Question: How do I draw the values from objects that I construct with a dialog and put them into a listview.
For instance; I have an object called
'''
digitalControlObject(int, int, bool, bool).
'''
Now when the user constructs these objects via a dialog box with corresponding input UI to (int, int, bool, bool)
I want to take those objects and add them to a listview - which will then fill in four rows for that object with the corresponding (int, int, bool, bool)
For instance
Row one would be like this:
'''
Table Row |Pin Number |Pin Type |Pin Status |Pin Mode
------------------------------------------------------
Row 1 | 13 | 0 | ON | ON
'''
So; for instance, whenever I hit a button that is next to the listview; the dialog box will appear and allow for me to construct another digitalControlObject... then when I submit that dialog box it should append another row in alignment with that data set.
So I tried this as code:
'''
package com.example.ioiocontroller;
import java.util.ArrayList;
import android.os.Bundle;
import android.support.v4.app.Fragment;
import android.view.LayoutInflater;
import android.view.View;
import android.view.ViewGroup;
import android.widget.ArrayAdapter;
import android.widget.BaseAdapter;
import android.widget.Button;
import android.widget.ListView;
public class digitalFragment extends Fragment {
ArrayList<digitalControlObject> digitalList;
ListView digitalListView;
View digitalFragmentView;
ArrayAdapter listAdapter;
Button addDigital;
Button removeDigital;
public digitalFragment() {
// TODO Auto-generated constructor stub
}
public View onCreateView(LayoutInflater viewInflation, ViewGroup container,
Bundle SavedInstantState) {
digitalFragmentView = viewInflation.inflate(
R.layout.digitalfragment_page, container, false);
addDigital = (Button) digitalFragmentView
.findViewById(R.id.digitalAddition);
removeDigital = (Button) digitalFragmentView
.findViewById(R.id.digitalRemoval);
digitalListView = (ListView) digitalFragmentView
.findViewById(R.id.digitalListView);
// ADDITION CLICK METHOD FOR DIGITAL IO
addDigital.setOnClickListener(new View.OnClickListener() {
@Override
public void onClick(View v) {
listAdapter = new ArrayAdapter(getActivity(), R.layout.digitallistview_layout);
digitalListView.setAdapter(listAdapter);
digitalList.add(new digitalControlObject(0, true, true, 0));
listAdapter.notifyDataSetChanged();
// create and pass the digitalControlObject to the main activity
}
});
// REMOVAL CLICK METHOD FOR DIGITAL IO
removeDigital.setOnClickListener(new View.OnClickListener() {
@Override
public void onClick(View v) {
// TODO Auto-generated method stub
}
});
return digitalFragmentView;
}
public ListView getDigitalListView() {
return digitalListView;
}
public void setDigitalListView(ListView digitalListView) {
this.digitalListView = digitalListView;
}
public View getDigitalFragmentView() {
return digitalFragmentView;
}
public void setDigitalFragmentView(View digitalFragmentView) {
this.digitalFragmentView = digitalFragmentView;
}
}
'''
However when I compile and run and hit the button for the onclick view I get a nullpointer error?
Even with those changes it doesn't work; here's my most recent code ... I still get a nullpointer
'''
public View onCreateView(LayoutInflater viewInflation, ViewGroup container,
Bundle SavedInstantState) {
digitalFragmentView = viewInflation.inflate(
R.layout.digitalfragment_page, container, false);
addDigital = (Button) digitalFragmentView
.findViewById(R.id.digitalAddition);
removeDigital = (Button) digitalFragmentView
.findViewById(R.id.digitalRemoval);
digitalListView = (ListView) digitalFragmentView
.findViewById(R.id.digitalListView);
listAdapter = new ArrayAdapter(getActivity(), R.id.digitalListView);
digitalListView.setAdapter(listAdapter);
// ADDITION CLICK METHOD FOR DIGITAL IO
addDigital.setOnClickListener(new View.OnClickListener() {
@Override
public void onClick(View v) {
digitalList.add(new digitalControlObject(0, true, true, 0));
listAdapter.notifyDataSetChanged();
// create and pass the digitalControlObject to the main activity
}
});
// REMOVAL CLICK METHOD FOR DIGITAL IO
removeDigital.setOnClickListener(new View.OnClickListener() {
@Override
public void onClick(View v) {
// TODO Auto-generated method stub
}
});
return digitalFragmentView;
}
'''

With this latest code I get an instantaneous crash
'''
package com.example.ioiocontroller;
import java.util.ArrayList;
import java.util.List;
import android.content.Context;
import android.os.Bundle;
import android.support.v4.app.Fragment;
import android.view.LayoutInflater;
import android.view.View;
import android.view.ViewGroup;
import android.widget.ArrayAdapter;
import android.widget.Button;
import android.widget.ListView;
import android.widget.TextView;
public class digitalFragment extends Fragment {
ArrayList<String> digitalList;
ListView digitalListView;
View digitalFragmentView;
Button addDigital;
Button removeDigital;
public digitalFragment() {
// TODO Auto-generated constructor stub
}
public View onCreateView(LayoutInflater viewInflation, ViewGroup container,
Bundle SavedInstantState) {
digitalFragmentView = viewInflation.inflate(
R.layout.digitalfragment_page, container, false);
addDigital = (Button) digitalFragmentView
.findViewById(R.id.digitalAddition);
removeDigital = (Button) digitalFragmentView
.findViewById(R.id.digitalRemoval);
digitalListView = (ListView) digitalFragmentView
.findViewById(R.id.digitalListView);
final MyAdapter adapter = new MyAdapter(getActivity(), R.id.title, digitalList);
digitalListView.setAdapter(adapter);;
// ADDITION CLICK METHOD FOR DIGITAL IO
addDigital.setOnClickListener(new View.OnClickListener() {
@Override
public void onClick(View v) {
digitalList.add("TEST");
adapter.notifyDataSetChanged();
// create and pass the digitalControlObject to the main activity
}
});
// REMOVAL CLICK METHOD FOR DIGITAL IO
removeDigital.setOnClickListener(new View.OnClickListener() {
@Override
public void onClick(View v) {
// TODO Auto-generated method stub
}
});
return digitalFragmentView;
}
public ListView getDigitalListView() {
return digitalListView;
}
public void setDigitalListView(ListView digitalListView) {
this.digitalListView = digitalListView;
}
public View getDigitalFragmentView() {
return digitalFragmentView;
}
public void setDigitalFragmentView(View digitalFragmentView) {
this.digitalFragmentView = digitalFragmentView;
}
//////////////////////////////////////////////////////////////////////////////////
public class MyAdapter extends ArrayAdapter<String> {
private Context context;
public MyAdapter (Context context, int textViewResourceId, List<String> items) {
super(context, textViewResourceId, items);
this.context = context;
}
public View getView(int position, View convertView, ViewGroup parent) {
View view = convertView;
if (view == null) {
LayoutInflater inflater = (LayoutInflater) context.getSystemService(Context.LAYOUT_INFLATER_SERVICE);
view = inflater.inflate(R.layout.item_row, null);
}
String item = getItem(position);
if (item!= null) {
TextView itemView = (TextView) view.findViewById(R.id.title);
if (itemView != null) {
itemView.setText("Item: " + item + " in position " + position);
}
}
return view;
}
}
}
'''
Here is the logcat:
'''
02-27 12:58:10.173: E/Trace(9958): error opening trace file: No such file or directory (2)
02-27 12:58:10.173: D/jdwp(9958): sendBufferedRequest : len=0x4B
02-27 12:58:10.190: D/dalvikvm(9958): open_cached_dex_file : /data/app/com.example.ioiocontroller-1.apk /data/dalvik-cache/data@app@com.example.ioiocontroller-1.apk@classes.dex
02-27 12:58:10.193: D/ActivityThread(9958): BIND_APPLICATION handled : 0 / AppBindData{appInfo=ApplicationInfo{417cecb8 com.example.ioiocontroller}}
02-27 12:58:10.262: D/dalvikvm(9958): GC_FOR_ALLOC freed 54K, 11% free 6279K/7027K, paused 19ms, total 19ms
02-27 12:58:10.268: I/dalvikvm-heap(9958): Grow heap (frag case) to 7.678MB for <PHONE>-byte allocation
02-27 12:58:10.289: D/dalvikvm(9958): GC_FOR_ALLOC freed 1K, 10% free 7778K/8567K, paused 20ms, total 20ms
02-27 12:58:10.310: D/dalvikvm(9958): GC_CONCURRENT freed <1K, 10% free 7778K/8567K, paused 2ms+2ms, total 21ms
02-27 12:58:10.337: D/ActivityThread(9958): ACT-AM_ON_RESUME_CALLED ActivityRecord{417d02e0 token=android.os.BinderProxy@417cfaa8 {com.example.ioiocontroller/com.example.ioiocontroller.MainActivity}}
02-27 12:58:10.344: D/ActivityThread(9958): ACT-LAUNCH_ACTIVITY handled : 0 / ActivityRecord{417d02e0 token=android.os.BinderProxy@417cfaa8 {com.example.ioiocontroller/com.example.ioiocontroller.MainActivity}}
02-27 12:58:10.365: D/AbsListView(9958): checkAbsListViewlLogProperty get invalid command
02-27 12:58:10.366: D/AndroidRuntime(9958): Shutting down VM
02-27 12:58:10.366: W/dalvikvm(9958): threadid=1: thread exiting with uncaught exception (group=0x411b7908)
02-27 12:58:10.370: E/AndroidRuntime(9958): FATAL EXCEPTION: main
02-27 12:58:10.370: E/AndroidRuntime(9958): java.lang.NullPointerException
02-27 12:58:10.370: E/AndroidRuntime(9958): at android.widget.ArrayAdapter.getCount(ArrayAdapter.java:330)
02-27 12:58:10.370: E/AndroidRuntime(9958): at android.widget.ListView.setAdapter(ListView.java:466)
02-27 12:58:10.370: E/AndroidRuntime(9958): at com.example.ioiocontroller.digitalFragment.onCreateView(digitalFragment.java:41)
02-27 12:58:10.370: E/AndroidRuntime(9958): at android.support.v4.app.Fragment.performCreateView(Fragment.java:1500)
02-27 12:58:10.370: E/AndroidRuntime(9958): at android.support.v4.app.FragmentManagerImpl.moveToState(FragmentManager.java:927)
02-27 12:58:10.370: E/AndroidRuntime(9958): at android.support.v4.app.FragmentManagerImpl.moveToState(FragmentManager.java:1104)
02-27 12:58:10.370: E/AndroidRuntime(9958): at android.support.v4.app.BackStackRecord.run(BackStackRecord.java:682)
02-27 12:58:10.370: E/AndroidRuntime(9958): at android.support.v4.app.FragmentManagerImpl.execPendingActions(FragmentManager.java:1467)
02-27 12:58:10.370: E/AndroidRuntime(9958): at android.support.v4.app.FragmentManagerImpl.executePendingTransactions(FragmentManager.java:472)
02-27 12:58:10.370: E/AndroidRuntime(9958): at android.support.v4.app.FragmentPagerAdapter.finishUpdate(FragmentPagerAdapter.java:141)
02-27 12:58:10.370: E/AndroidRuntime(9958): at android.support.v4.view.ViewPager.populate(ViewPager.java:1068)
02-27 12:58:10.370: E/AndroidRuntime(9958): at android.support.v4.view.ViewPager.populate(ViewPager.java:914)
02-27 12:58:10.370: E/AndroidRuntime(9958): at android.support.v4.view.ViewPager.onMeasure(ViewPager.java:1436)
02-27 12:58:10.370: E/AndroidRuntime(9958): at android.view.View.measure(View.java:15264)
02-27 12:58:10.370: E/AndroidRuntime(9958): at android.view.ViewGroup.measureChildWithMargins(ViewGroup.java:4918)
02-27 12:58:10.370: E/AndroidRuntime(9958): at android.widget.FrameLayout.onMeasure(FrameLayout.java:310)
02-27 12:58:10.370: E/AndroidRuntime(9958): at android.view.View.measure(View.java:15264)
02-27 12:58:10.370: E/AndroidRuntime(9958): at android.widget.LinearLayout.measureVertical(LinearLayout.java:833)
02-27 12:58:10.370: E/AndroidRuntime(9958): at android.widget.LinearLayout.onMeasure(LinearLayout.java:574)
02-27 12:58:10.370: E/AndroidRuntime(9958): at android.view.View.measure(View.java:15264)
02-27 12:58:10.370: E/AndroidRuntime(9958): at android.view.ViewGroup.measureChildWithMargins(ViewGroup.java:4918)
02-27 12:58:10.370: E/AndroidRuntime(9958): at android.widget.FrameLayout.onMeasure(FrameLayout.java:310)
02-27 12:58:10.370: E/AndroidRuntime(9958): at com.android.internal.policy.impl.PhoneWindow$DecorView.onMeasure(PhoneWindow.java:2163)
02-27 12:58:10.370: E/AndroidRuntime(9958): at android.view.View.measure(View.java:15264)
02-27 12:58:10.370: E/AndroidRuntime(9958): at android.view.ViewRootImpl.performMeasure(ViewRootImpl.java:2131)
02-27 12:58:10.370: E/AndroidRuntime(9958): at android.view.ViewRootImpl.measureHierarchy(ViewRootImpl.java:1242)
02-27 12:58:10.370: E/AndroidRuntime(9958): at android.view.ViewRootImpl.performTraversals(ViewRootImpl.java:1435)
02-27 12:58:10.370: E/AndroidRuntime(9958): at android.view.ViewRootImpl.doTraversal(ViewRootImpl.java:1127)
02-27 12:58:10.370: E/AndroidRuntime(9958): at android.view.ViewRootImpl$TraversalRunnable.run(ViewRootImpl.java:4650)
02-27 12:58:10.370: E/AndroidRuntime(9958): at android.view.Choreographer$CallbackRecord.run(Choreographer.java:747)
02-27 12:58:10.370: E/AndroidRuntime(9958): at android.view.Choreographer.doCallbacks(Choreographer.java:567)
02-27 12:58:10.370: E/AndroidRuntime(9958): at android.view.Choreographer.doFrame(Choreographer.java:536)
02-27 12:58:10.370: E/AndroidRuntime(9958): at android.view.Choreographer$FrameDisplayEventReceiver.run(Choreographer.java:733)
02-27 12:58:10.370: E/AndroidRuntime(9958): at android.os.Handler.handleCallback(Handler.java:615)
02-27 12:58:10.370: E/AndroidRuntime(9958): at android.os.Handler.dispatchMessage(Handler.java:92)
02-27 12:58:10.370: E/AndroidRuntime(9958): at android.os.Looper.loop(Looper.java:153)
02-27 12:58:10.370: E/AndroidRuntime(9958): at android.app.ActivityThread.main(ActivityThread.java:4987)
02-27 12:58:10.370: E/AndroidRuntime(9958): at java.lang.reflect.Method.invokeNative(Native Method)
02-27 12:58:10.370: E/AndroidRuntime(9958): at java.lang.reflect.Method.invoke(Method.java:511)
02-27 12:58:10.370: E/AndroidRuntime(9958): at com.android.internal.os.ZygoteInit$MethodAndArgsCaller.run(ZygoteInit.java:821)
02-27 12:58:10.370: E/AndroidRuntime(9958): at com.android.internal.os.ZygoteInit.main(ZygoteInit.java:584)
02-27 12:58:10.370: E/AndroidRuntime(9958): at dalvik.system.NativeStart.main(Native Method)
'''
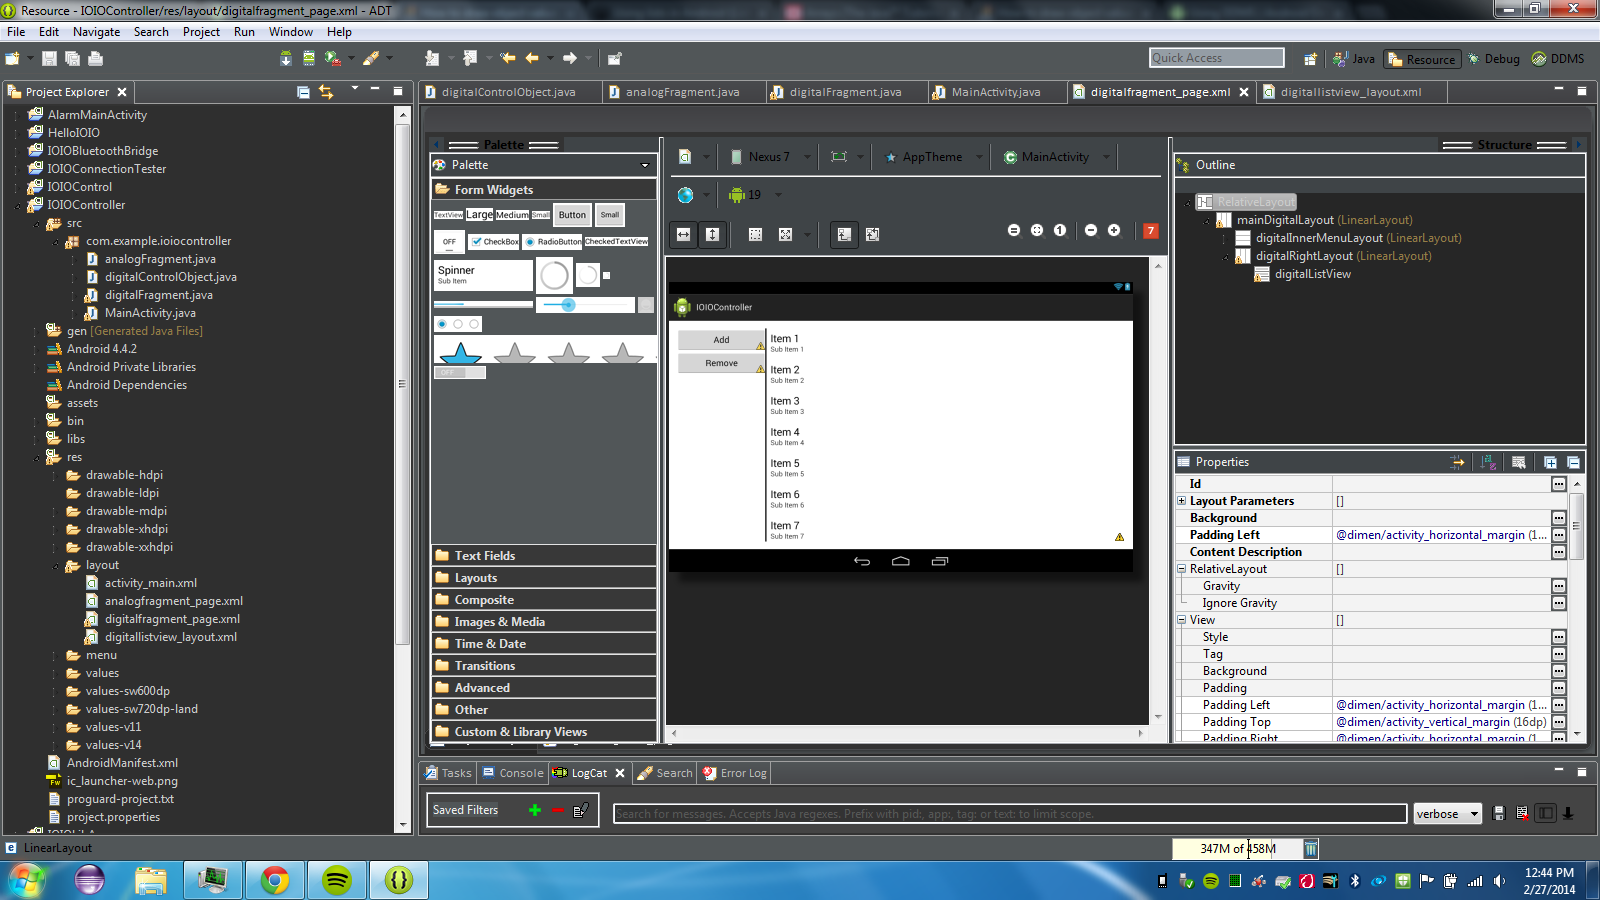
Answer: You should create a 'ListView' with a custom row layout with four 'TextViews' where you can put the data. Some examples <URL>. On this way you can create something like this:

Then you just have to keep adding data to your 'ListAdapter' to add new rows to the 'ListView'
---
Responding to your edited answer, without 'Logcat' is a guess, I think the problem is here:
'''
listAdapter = new ArrayAdapter(getActivity(), R.layout.digitallistview_layout);
'''
The best way to test this is creating a simple adapter with a 'row_layout.xml' for each row in the 'ListView':
'''
public class MyAdapter extends ArrayAdapter<String> {
private Context context;
public MyAdapter (Context context, int textViewResourceId, List<String> items) {
super(context, textViewResourceId, items);
this.context = context;
}
public View getView(int position, View convertView, ViewGroup parent) {
View view = convertView;
if (view == null) {
LayoutInflater inflater = (LayoutInflater) context.getSystemService(Context.LAYOUT_INFLATER_SERVICE);
view = inflater.inflate(R.layout.item_row, null);
}
String item = getItem(position);
if (item!= null) {
TextView itemView = (TextView) view.findViewById(R.id.title);
if (itemView != null) {
itemView.setText("Item: " + item + " in position " + position);
}
}
return view;
}
}
'''
This will be your xml 'item_row.xml' layout:
'''
<?xml version="1.0" encoding="utf-8"?>
<LinearLayout xmlns:android="http://schemas.android.com/apk/res/android"
android:layout_width="match_parent"
android:layout_height="match_parent"
android:orientation="vertical" >
<TextView
android:layout_width="wrap_content"
android:layout_height="wrap_content"
android:id="@+id/title"/>
</LinearLayout>
'''
So to use this:
'''
digitalList.add(new digitalControlObject(0, true, true, 0));
MyAdapter adapter = new MyAdapter(getActivity(), R.id.title, digitalList);
digitalListView.setAdapter(adapter);
'''
And this 'digitalList' has to be inside your 'digitalfragment_page' layout because is the one you are inflating in your 'Fragment'